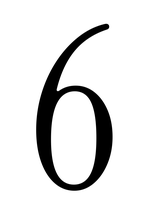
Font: InstrumentSerif-Regular